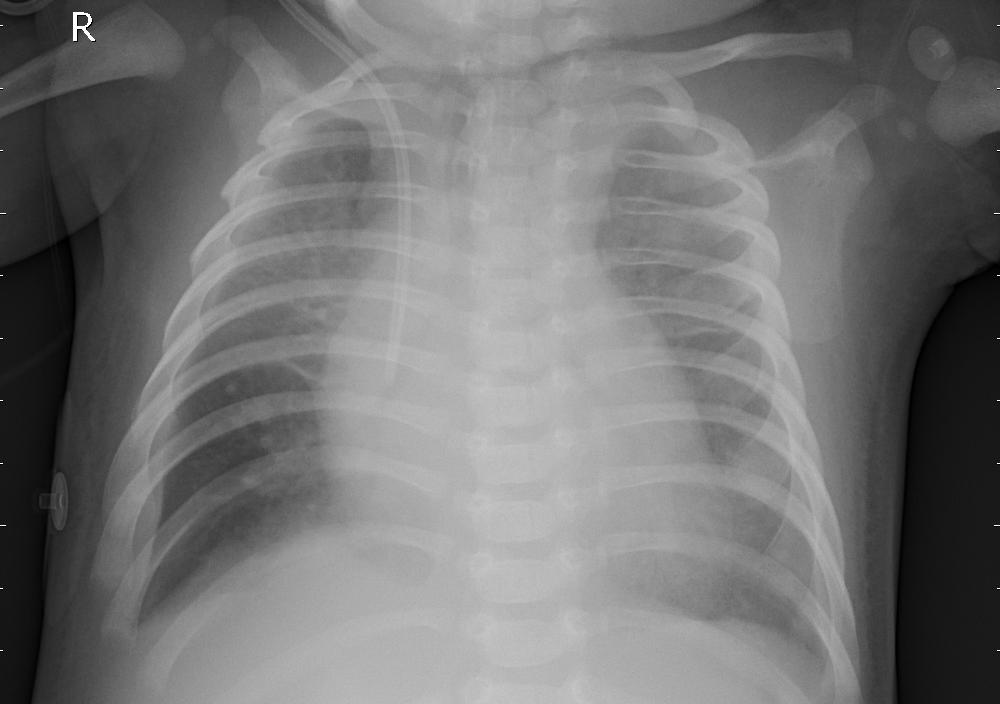
Diagnosis: PNEUMONIA